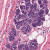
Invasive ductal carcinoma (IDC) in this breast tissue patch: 0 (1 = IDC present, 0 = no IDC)